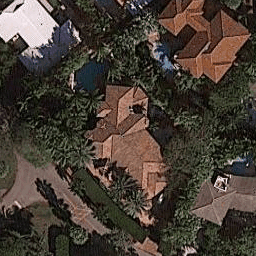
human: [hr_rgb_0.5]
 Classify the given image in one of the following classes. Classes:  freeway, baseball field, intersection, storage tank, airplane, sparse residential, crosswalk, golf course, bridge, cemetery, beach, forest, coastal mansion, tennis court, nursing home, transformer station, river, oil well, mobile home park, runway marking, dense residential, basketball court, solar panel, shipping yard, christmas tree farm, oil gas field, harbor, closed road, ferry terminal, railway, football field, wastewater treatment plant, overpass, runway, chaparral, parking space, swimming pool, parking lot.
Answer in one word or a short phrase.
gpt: coastal mansion